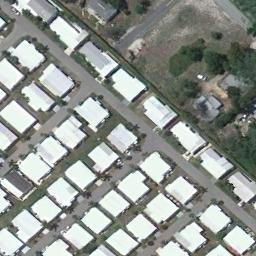
Label: residential